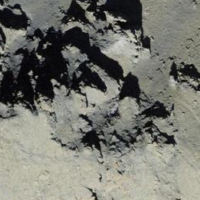
EUNIS habitat code: 48
Species observed at this site:
Lagopus muta